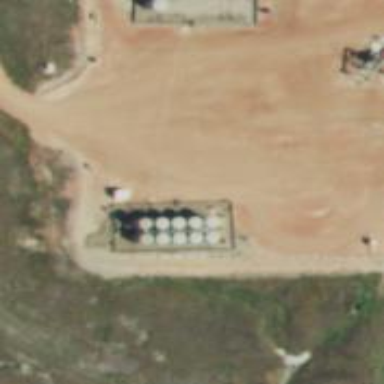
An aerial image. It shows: Storage tank with man-made structure.